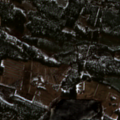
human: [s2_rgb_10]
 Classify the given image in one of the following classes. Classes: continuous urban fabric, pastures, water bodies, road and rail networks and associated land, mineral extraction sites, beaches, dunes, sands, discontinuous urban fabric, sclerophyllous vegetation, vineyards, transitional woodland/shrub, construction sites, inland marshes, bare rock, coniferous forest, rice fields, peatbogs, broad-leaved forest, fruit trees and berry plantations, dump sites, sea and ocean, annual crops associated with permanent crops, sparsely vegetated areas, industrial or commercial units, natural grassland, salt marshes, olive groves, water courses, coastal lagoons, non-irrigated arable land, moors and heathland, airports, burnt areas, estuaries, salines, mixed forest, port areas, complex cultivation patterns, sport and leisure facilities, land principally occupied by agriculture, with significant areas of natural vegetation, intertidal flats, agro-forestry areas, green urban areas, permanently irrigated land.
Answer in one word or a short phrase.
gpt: complex cultivation patterns, coniferous forest, mixed forest, transitional woodland/shrub, water bodies